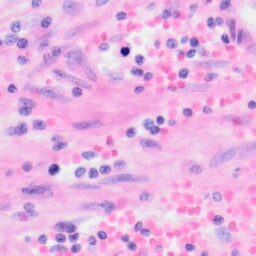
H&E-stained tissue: Kidney